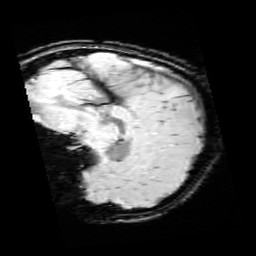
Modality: SWI
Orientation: sagittal
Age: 9
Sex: female
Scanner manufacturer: siemens
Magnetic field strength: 3 T
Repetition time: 0.027 s
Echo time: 0.02 s